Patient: sex M, age 54
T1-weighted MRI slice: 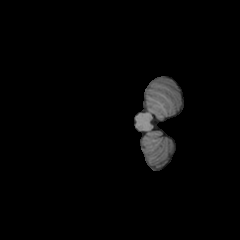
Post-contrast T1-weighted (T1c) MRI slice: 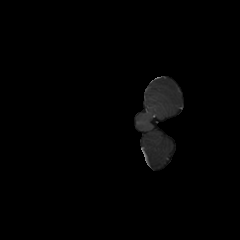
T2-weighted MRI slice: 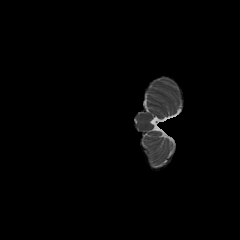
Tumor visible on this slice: no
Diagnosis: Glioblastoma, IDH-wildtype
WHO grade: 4